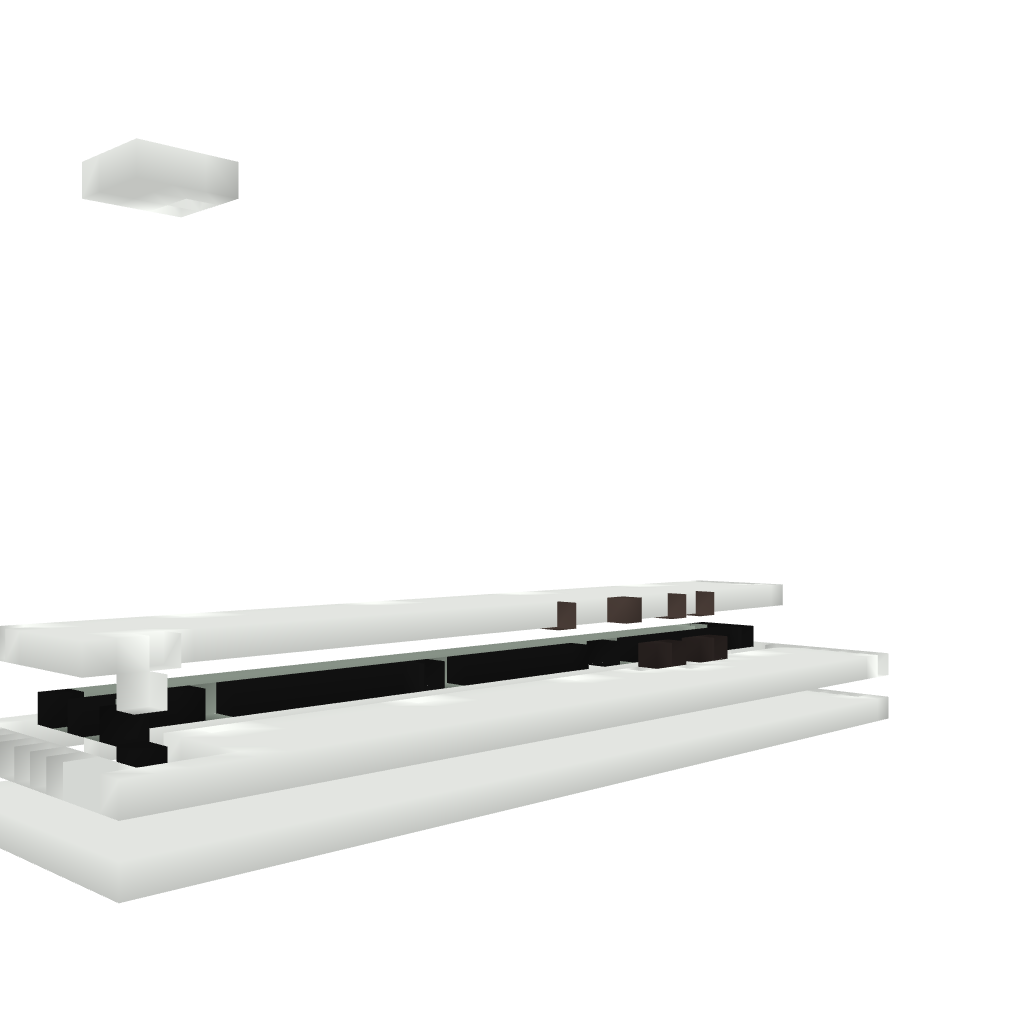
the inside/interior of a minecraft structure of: A redstone cannon.